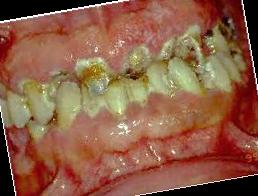
Condition: Gingivitis